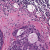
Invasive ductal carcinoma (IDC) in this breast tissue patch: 0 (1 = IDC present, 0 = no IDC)